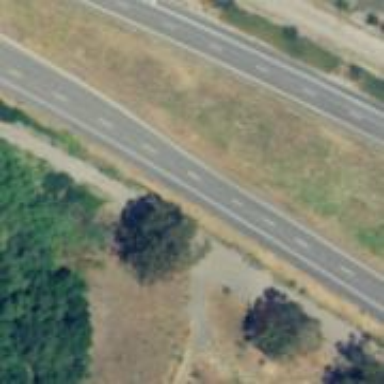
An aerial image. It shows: Asphalt trunk highway classified as expressway.